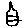
Label: bird